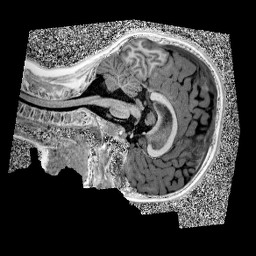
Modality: UNIT1
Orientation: sagittal
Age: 9
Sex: female
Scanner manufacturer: siemens
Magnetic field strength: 3 T
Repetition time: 4 s
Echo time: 0.00299 s